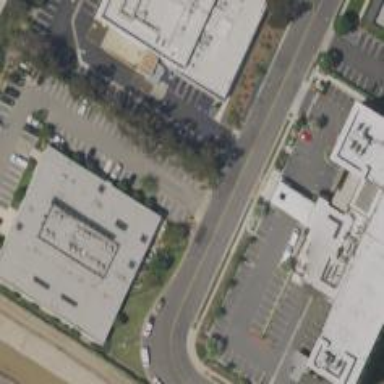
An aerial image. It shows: Retail building.